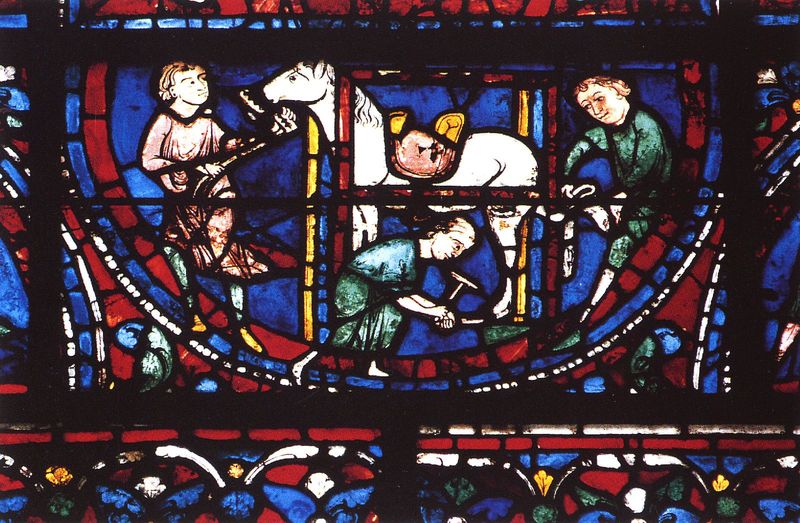
Titel: Kathedrale Notre-Dame in Chartres
Standort: Chartres, Notre-Dame (EU - F)
Schlagwörter: blau, mann, weiß, gelb, grün, ausschnitt, bunt, fenster, glas, licht, männer, schwarz, rot, tier, muster, ornament, halten, kirche, arbeit, bauern, genre, kreis, pferd, rund, huf, hufe, mähne, sattel, zaumzeug, zügel, farbig, bogen, detail, ornamente, bögen, eisen, bleiglas, schimmel, trense, kathedrale, handwerk, handwerker, werkzeug, fensterglas, buntglas, glasfenster, hammer, ross, halfter, bleiglasfenster, leuchtend, schlagen, zange, hufeisen, kirchenfenster, schmied, buntglasfenster, beschlagen, glaskunst, hufschmied, wekzeug, hufschmiede, hufschmief, bschlagen, behufung, esattel, bleifassung